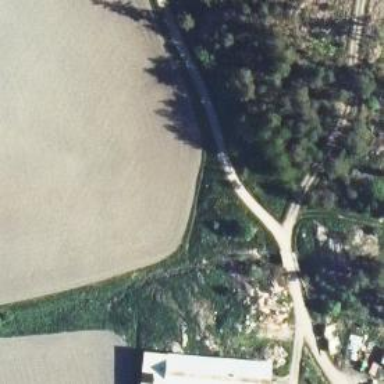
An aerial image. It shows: Unclassified road.